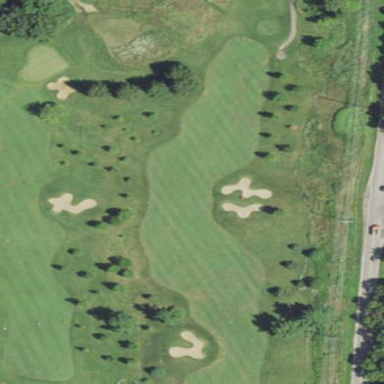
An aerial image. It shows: Grassy area designated as golf fairway.